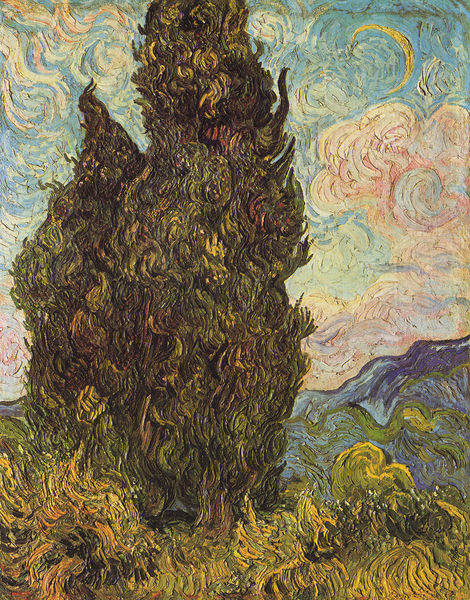
Titel: Zypressen
Künstler: Vincent van Gogh
Standort: New York (New York)
Institution: The Metropolitan Museum of Art
Schlagwörter: baum, berg, blau, blätter, gemälde, himmel, laub, schatten, weiß, wolken, bäume, gelb, grün, impressionismus, landschaft, ocker, äste, abend, bewegung, bunt, frankreich, jahrhundertwende, licht, schwarz, gras, rasen, rot, weg, wiese, wolke, expressionismus, malerei, holland, öl, dämmerung, feld, gräser, hügel, natur, stamm, strauch, wind, busch, büsche, gebüsch, pastos, sonne, sträucher, blatt, pflanze, pflanzen, rosa, kreis, zypressen, schwung, sommer, wellen, süden, moderne, abstrakt, berge, dürre, farben, gebirge, hitze, abendsonne, farbe, lila, schattierungen, linien, südfrankreich, van gogh, ausdruck, ölgemälde, wild, wogen, duktus, dunkelblau, stimmung, hoch, striche, mond, gogh, provence, stern, algen, technik, zypresse, wirbel, gestirne, mondsichel, sichel, absinth, kreise, pinsel, pinselduktus, pinselstrich, vincent van gogh, kurve, schmerz, bergzug, gestrüpp, bergrücken, kräftig, spirale, vincent, unruhig, vertikalen, jahrhundert, ductus, zedern, arles, mittelmeerraum, lebensbaum, dornbusch, rausch, sichelmond, ugen, frankreic, aliplles, bessessenheit, frankereich, vincent van, impressinosmus, luftzirkulation, sonnenring, vncent, vab goch, hh, pinselzüge, animismus, vitalismus, malereitechnik